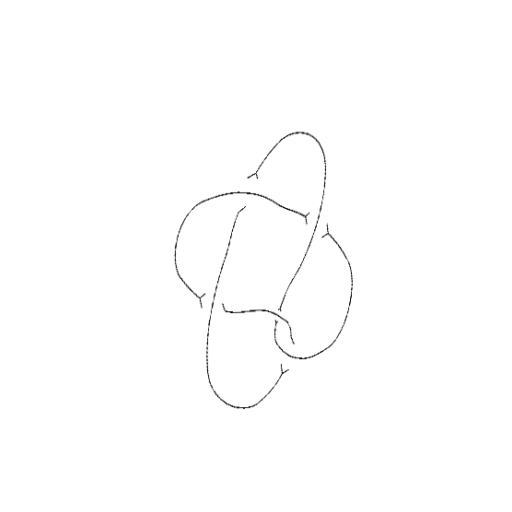
Crossing number: 5